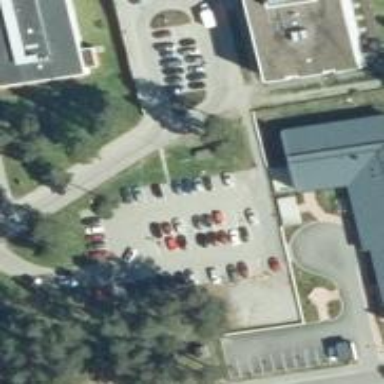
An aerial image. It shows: Parking area.